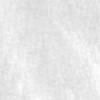
Label: no_change